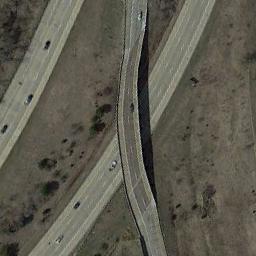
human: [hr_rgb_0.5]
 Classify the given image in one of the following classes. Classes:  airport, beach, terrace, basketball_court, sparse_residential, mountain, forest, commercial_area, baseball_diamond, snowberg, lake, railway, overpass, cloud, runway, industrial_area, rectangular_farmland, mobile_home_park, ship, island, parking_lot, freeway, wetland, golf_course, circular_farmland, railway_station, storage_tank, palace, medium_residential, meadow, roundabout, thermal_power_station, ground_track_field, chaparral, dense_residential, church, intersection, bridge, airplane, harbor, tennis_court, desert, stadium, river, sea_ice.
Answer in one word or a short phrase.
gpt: overpass